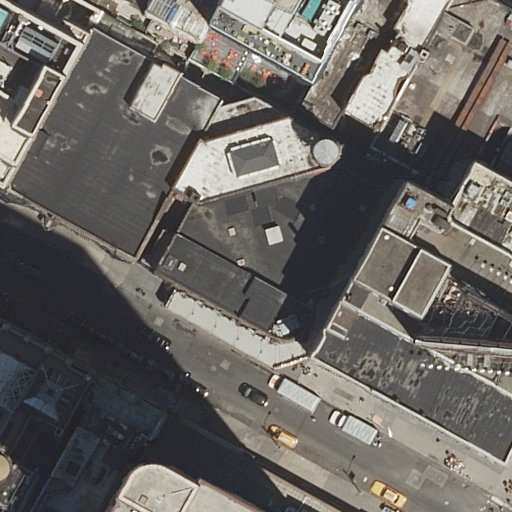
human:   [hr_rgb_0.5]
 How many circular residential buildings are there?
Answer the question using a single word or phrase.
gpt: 0

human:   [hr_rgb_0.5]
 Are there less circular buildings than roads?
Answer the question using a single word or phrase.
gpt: yes

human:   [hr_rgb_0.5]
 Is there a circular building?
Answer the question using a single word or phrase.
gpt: no

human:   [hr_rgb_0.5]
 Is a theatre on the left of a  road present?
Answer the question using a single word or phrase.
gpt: no

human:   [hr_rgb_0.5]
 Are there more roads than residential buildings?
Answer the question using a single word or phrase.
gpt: no

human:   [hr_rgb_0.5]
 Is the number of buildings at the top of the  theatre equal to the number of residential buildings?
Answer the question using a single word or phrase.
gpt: no

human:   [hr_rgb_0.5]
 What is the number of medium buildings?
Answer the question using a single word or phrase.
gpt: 4

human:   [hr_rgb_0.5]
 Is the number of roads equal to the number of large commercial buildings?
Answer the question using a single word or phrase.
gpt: no

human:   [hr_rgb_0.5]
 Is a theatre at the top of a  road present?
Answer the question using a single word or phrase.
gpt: yes

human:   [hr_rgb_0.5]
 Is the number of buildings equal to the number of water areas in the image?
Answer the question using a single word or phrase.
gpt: no

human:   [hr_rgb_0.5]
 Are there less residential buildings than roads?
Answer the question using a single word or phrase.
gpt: no

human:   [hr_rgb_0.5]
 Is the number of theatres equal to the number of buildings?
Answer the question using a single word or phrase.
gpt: no

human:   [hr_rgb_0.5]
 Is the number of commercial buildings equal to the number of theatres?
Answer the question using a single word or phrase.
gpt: yes

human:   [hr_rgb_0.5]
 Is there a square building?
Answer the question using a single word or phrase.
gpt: no

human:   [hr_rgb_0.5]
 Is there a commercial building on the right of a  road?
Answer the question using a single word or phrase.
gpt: yes

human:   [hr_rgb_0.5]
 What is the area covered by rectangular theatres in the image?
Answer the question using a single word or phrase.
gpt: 0m2

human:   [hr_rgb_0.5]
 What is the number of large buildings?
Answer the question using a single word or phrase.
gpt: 4

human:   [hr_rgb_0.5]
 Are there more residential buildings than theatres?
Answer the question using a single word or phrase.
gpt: yes

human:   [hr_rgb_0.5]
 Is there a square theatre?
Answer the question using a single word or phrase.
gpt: no

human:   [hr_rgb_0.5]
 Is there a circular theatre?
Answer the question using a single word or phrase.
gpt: no

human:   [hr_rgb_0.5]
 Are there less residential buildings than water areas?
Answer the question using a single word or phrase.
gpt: no

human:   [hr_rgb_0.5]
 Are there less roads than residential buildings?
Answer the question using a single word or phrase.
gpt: yes

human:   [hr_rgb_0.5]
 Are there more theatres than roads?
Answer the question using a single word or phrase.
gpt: no

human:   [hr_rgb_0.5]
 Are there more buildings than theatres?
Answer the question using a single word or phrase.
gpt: yes

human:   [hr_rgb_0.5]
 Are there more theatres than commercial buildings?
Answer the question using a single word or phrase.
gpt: no

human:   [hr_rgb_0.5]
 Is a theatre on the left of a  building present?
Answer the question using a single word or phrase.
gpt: yes

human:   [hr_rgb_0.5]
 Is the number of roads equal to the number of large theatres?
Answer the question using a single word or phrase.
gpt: no

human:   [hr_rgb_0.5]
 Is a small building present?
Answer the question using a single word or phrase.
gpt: yes

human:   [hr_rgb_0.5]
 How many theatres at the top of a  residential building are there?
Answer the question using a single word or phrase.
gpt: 1

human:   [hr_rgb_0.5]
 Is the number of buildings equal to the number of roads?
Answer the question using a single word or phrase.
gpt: no

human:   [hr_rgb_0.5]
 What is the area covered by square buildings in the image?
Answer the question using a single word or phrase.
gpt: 0m2

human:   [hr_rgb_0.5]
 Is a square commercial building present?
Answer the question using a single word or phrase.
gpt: no

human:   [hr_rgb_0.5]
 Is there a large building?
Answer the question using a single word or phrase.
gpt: yes

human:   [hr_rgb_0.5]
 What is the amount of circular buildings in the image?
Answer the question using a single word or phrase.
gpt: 0

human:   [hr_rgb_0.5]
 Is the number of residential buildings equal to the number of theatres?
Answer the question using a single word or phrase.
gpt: no

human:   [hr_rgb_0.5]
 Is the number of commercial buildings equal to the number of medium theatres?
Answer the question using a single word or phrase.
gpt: no